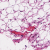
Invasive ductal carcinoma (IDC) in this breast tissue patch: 0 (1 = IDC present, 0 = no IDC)